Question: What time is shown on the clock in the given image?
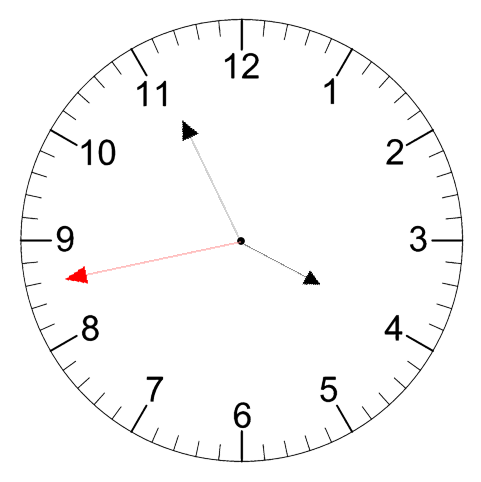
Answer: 03:55:43